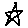
Label: star